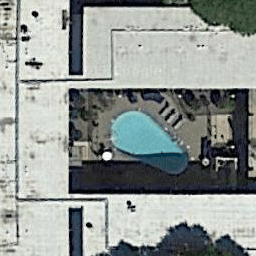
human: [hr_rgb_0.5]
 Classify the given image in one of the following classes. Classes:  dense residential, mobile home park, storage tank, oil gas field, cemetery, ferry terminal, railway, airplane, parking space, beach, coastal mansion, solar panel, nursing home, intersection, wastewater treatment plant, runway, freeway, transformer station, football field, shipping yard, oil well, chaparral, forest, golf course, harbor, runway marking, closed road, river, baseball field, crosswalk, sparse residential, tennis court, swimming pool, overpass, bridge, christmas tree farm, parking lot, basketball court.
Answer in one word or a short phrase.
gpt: swimming pool